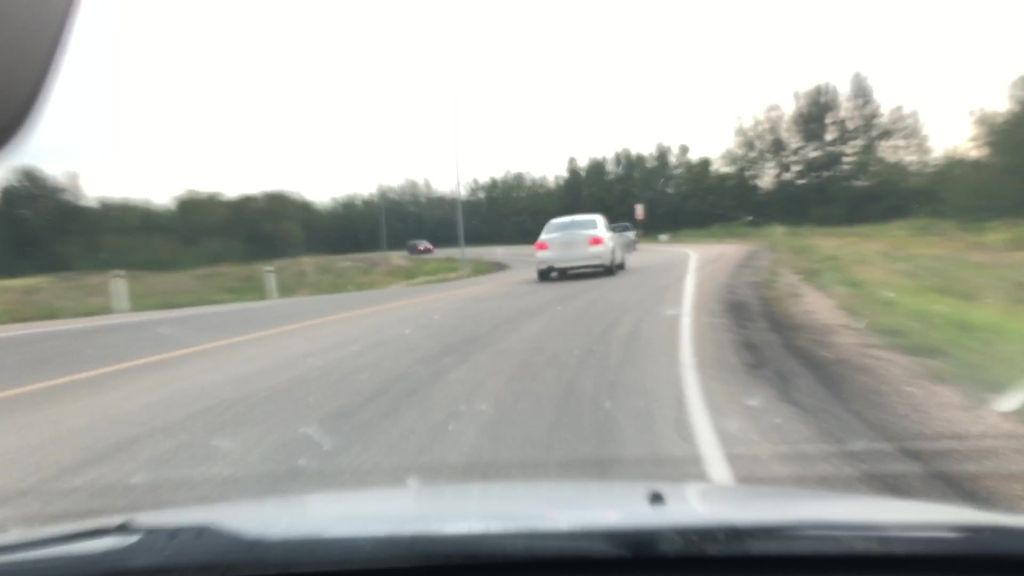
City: edmonton